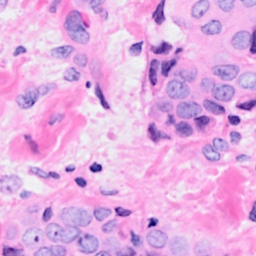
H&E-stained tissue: Breast